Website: lowes
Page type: review-order
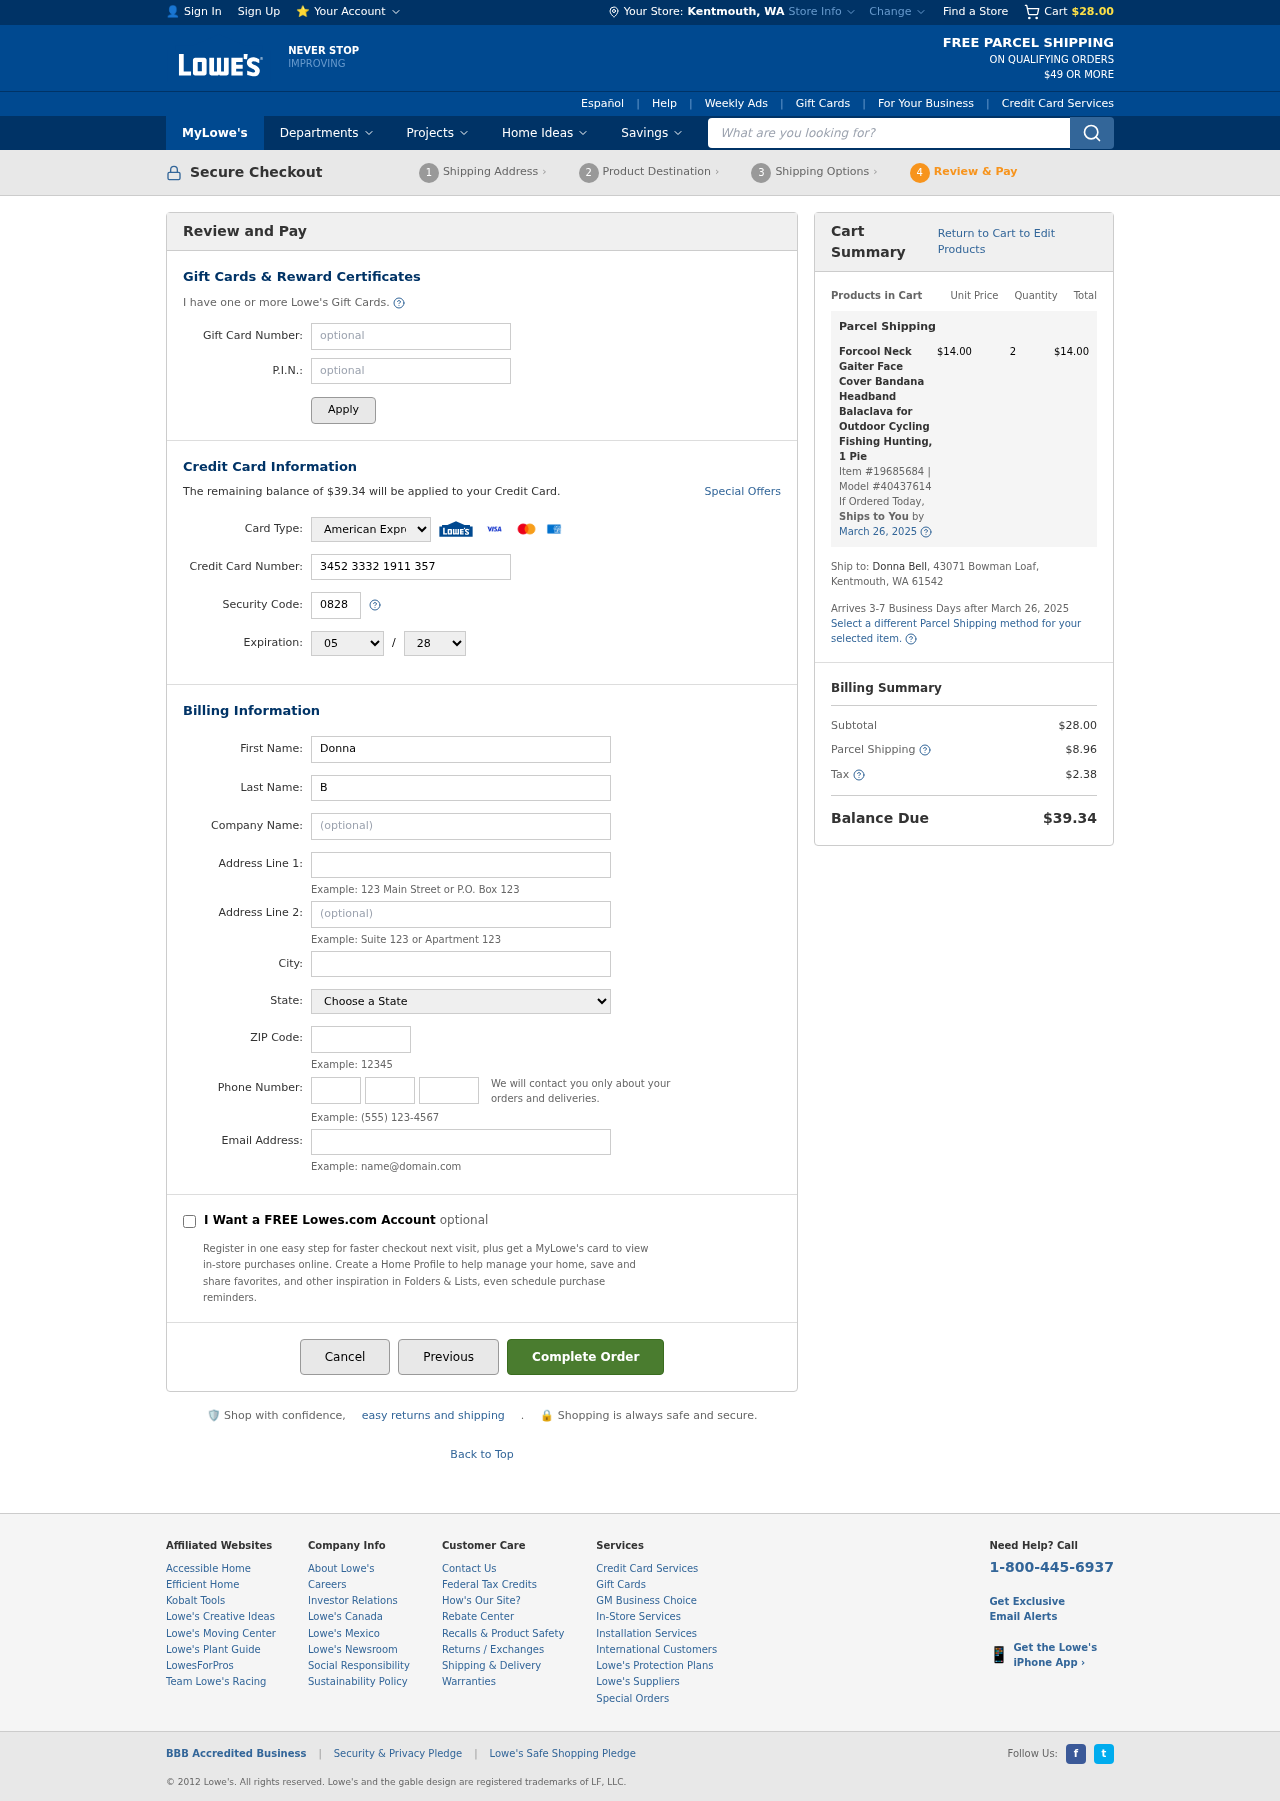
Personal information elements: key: PII_CARD_CVV
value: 0828
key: PII_CARD_EXPIRY_MONTH
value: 05
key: PII_CARD_EXPIRY_YEAR
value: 28
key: PII_CARD_NUMBER
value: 3452 3332 1911 357
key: PII_CARD_TYPE
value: American Express
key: PII_CITY
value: Kentmouth
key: PII_CITY_STATE
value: Kentmouth, WA
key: PII_EMAIL
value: donnabell@yahoo.com
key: PII_FIRSTNAME
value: Donna
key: PII_LASTNAME
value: Bell
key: PII_PHONE_AREA
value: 478
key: PII_PHONE_PREFIX
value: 331
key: PII_PHONE_SUFFIX
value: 3339
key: PII_POSTCODE
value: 61542
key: PII_STATE
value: Washington
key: PII_STREET
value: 43071 Bowman Loaf
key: PII_STREET2
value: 43071 Bowman Loaf
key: PII_STREET2
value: Apt. 549
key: PII_FULLNAME2
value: Donna Bell
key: PII_CITY_STATE_ZIP2
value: Kentmouth, WA 61542
Product elements: key: PRODUCT1_NAME
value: Forcool Neck Gaiter Face Cover Bandana Headband Balaclava for Outdoor Cycling Fishing Hunting, 1 Pie
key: PRODUCT1_PRICE
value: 14
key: PRODUCT1_QUANTITY
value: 2
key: PRODUCT1_ITEM_NUMBER
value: Item #19685684
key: PRODUCT1_MODEL_NUMBER
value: Model #40437614
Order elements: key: ORDER_SUBTOTAL
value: $28.00
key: ORDER_BALANCE_DUE
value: $39.34
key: ORDER_SHIPPING_DATE
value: March 26, 2025
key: ORDER_ITEM_TOTAL
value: $14.00
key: ORDER_SHIPPING_DATE2
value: March 26, 2025
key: ORDER_SHIPPING_COST
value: $8.96
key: ORDER_TAX
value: $2.38
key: ORDER_TOTAL
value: $39.34
Search elements: key: HEADER_SEARCH
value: What are you looking for?